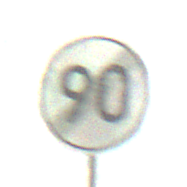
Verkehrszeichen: EndeGeschwindigkeit90
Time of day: Midday
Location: Outdoor (RoadRail)
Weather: PartlyCloudy
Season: NotSpecified
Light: Natural